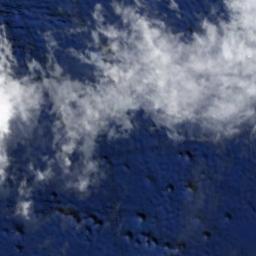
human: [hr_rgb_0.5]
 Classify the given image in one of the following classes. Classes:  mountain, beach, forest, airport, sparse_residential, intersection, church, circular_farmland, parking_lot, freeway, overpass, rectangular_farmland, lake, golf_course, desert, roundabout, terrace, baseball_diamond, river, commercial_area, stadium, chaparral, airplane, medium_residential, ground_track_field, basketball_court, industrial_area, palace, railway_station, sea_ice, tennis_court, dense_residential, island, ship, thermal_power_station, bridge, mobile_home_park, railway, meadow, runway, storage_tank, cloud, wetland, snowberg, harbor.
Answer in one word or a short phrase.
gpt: cloud